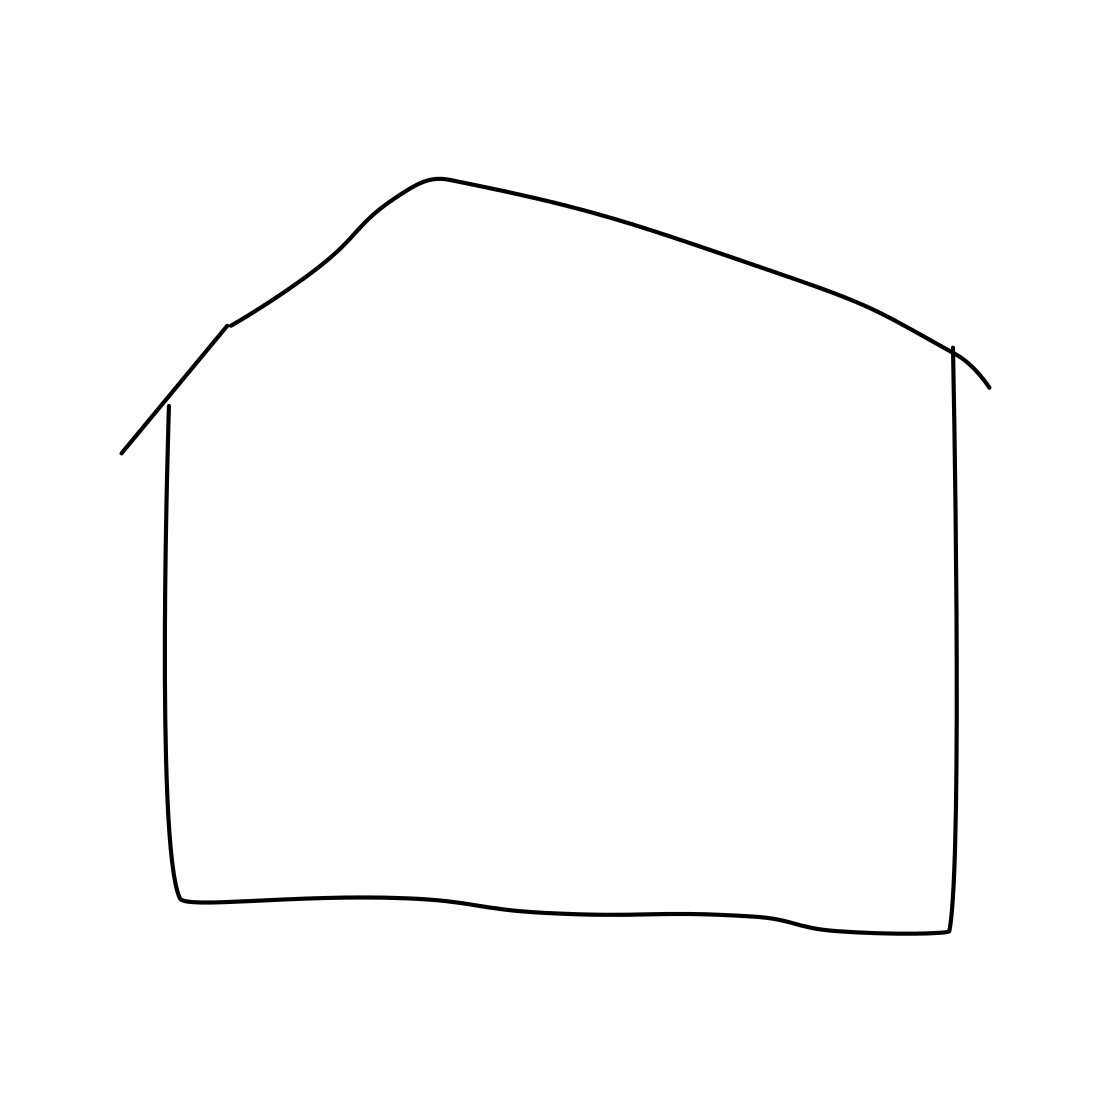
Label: barn